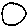
Label: circle